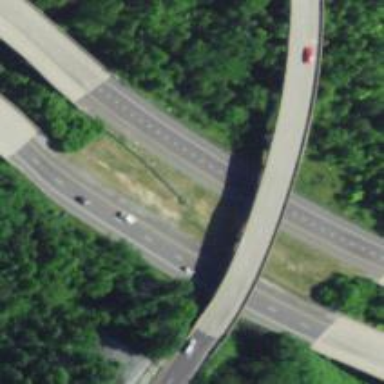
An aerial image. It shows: Asphalt motorway.